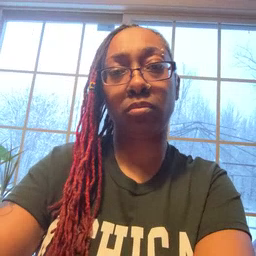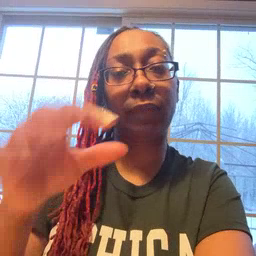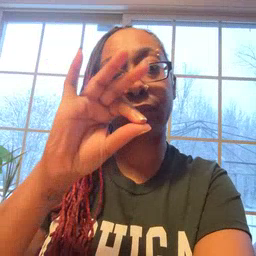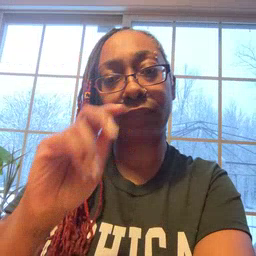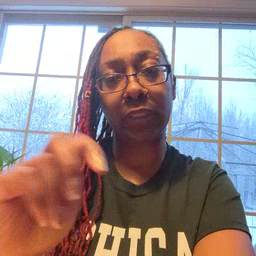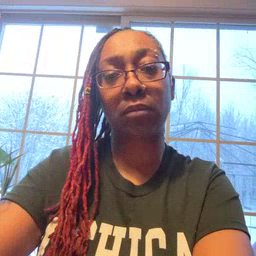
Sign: feet